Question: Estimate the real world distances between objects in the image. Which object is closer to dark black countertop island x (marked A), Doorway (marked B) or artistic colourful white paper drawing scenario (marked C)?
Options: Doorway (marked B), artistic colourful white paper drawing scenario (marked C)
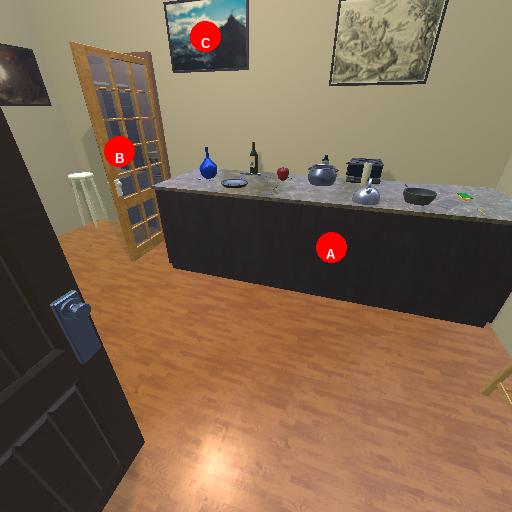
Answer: Doorway (marked B)